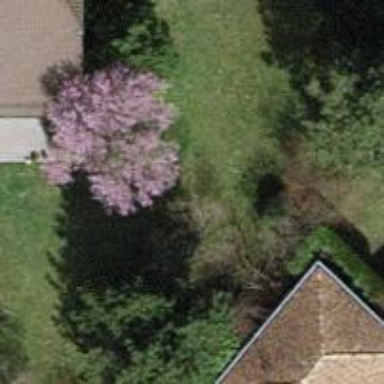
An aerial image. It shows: Garden enclosed by fence.